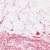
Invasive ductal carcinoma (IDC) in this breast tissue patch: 0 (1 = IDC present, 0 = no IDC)